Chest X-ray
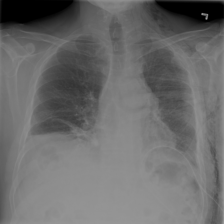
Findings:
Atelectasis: negative
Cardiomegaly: negative
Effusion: negative
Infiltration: negative
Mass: negative
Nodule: negative
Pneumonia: negative
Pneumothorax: negative
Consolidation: negative
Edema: negative
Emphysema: negative
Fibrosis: negative
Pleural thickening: negative
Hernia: negative